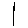
Label: line